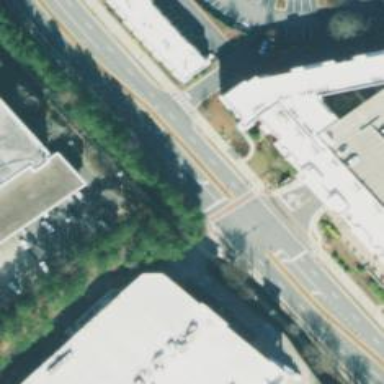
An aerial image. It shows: Marked road crossing.